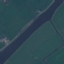
Land use / land cover: River